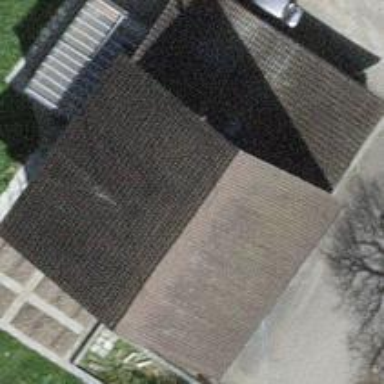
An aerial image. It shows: Building.